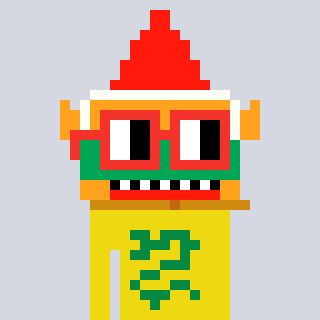
a pixel art character with square red glasses, a gnome-shaped head and a yellow-colored body on a cool background